Aerial crown-view tile of a tropical tree (Barro Colorado Island, Panama), acquired 20250317:
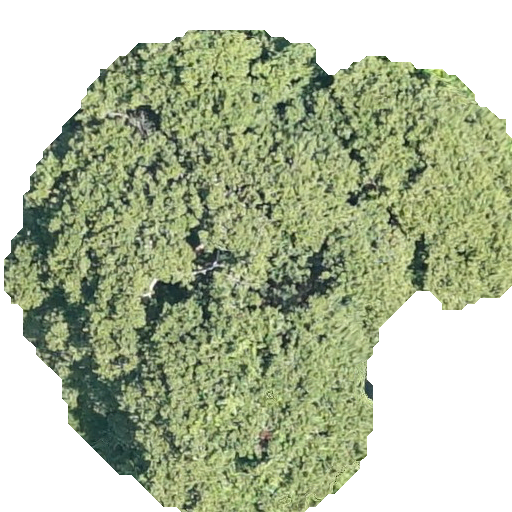
Species: Sloanea terniflora
GBIF accepted scientific name: Sloanea terniflora
Crown area: 263.986 m²